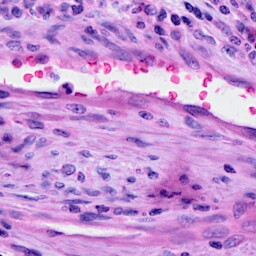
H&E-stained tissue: Cervix